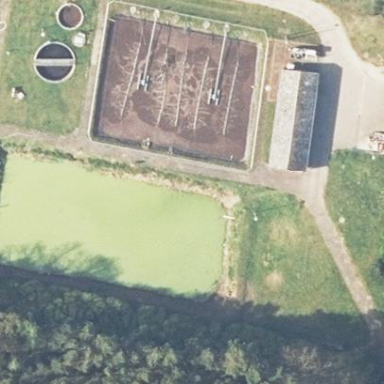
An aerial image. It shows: Image of wastewater.